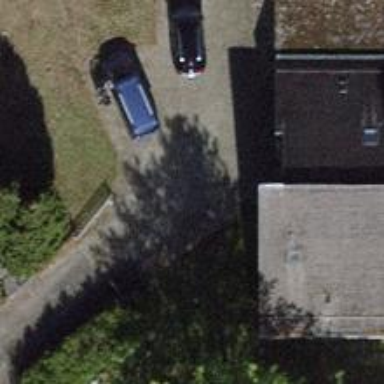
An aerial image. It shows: Alleyway designated as service road.